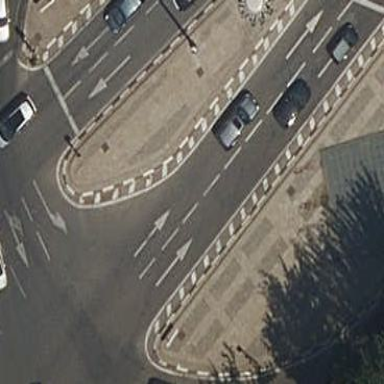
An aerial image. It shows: Kerb serving as barrier.